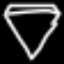
Label: diamond